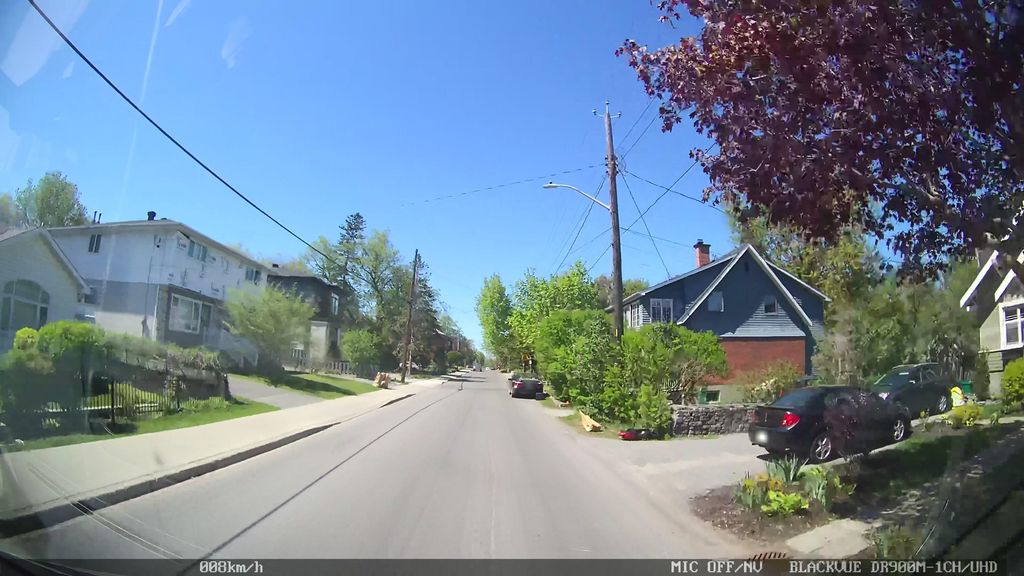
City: ottawa-gatineau